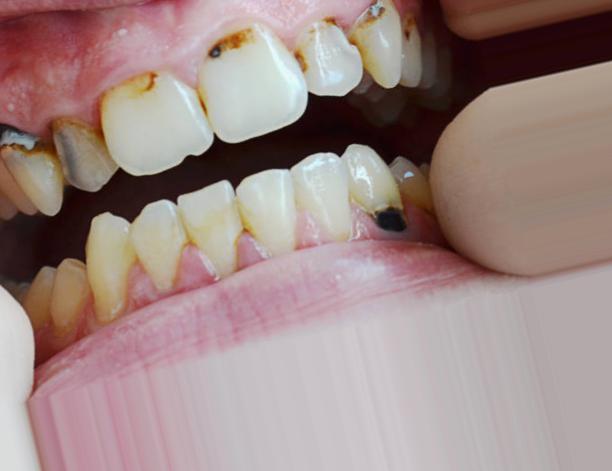
Condition: Caries